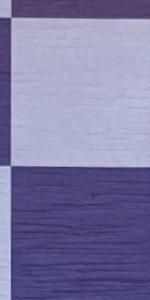
Label: Empty